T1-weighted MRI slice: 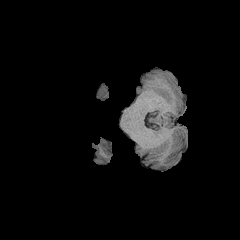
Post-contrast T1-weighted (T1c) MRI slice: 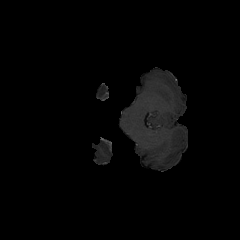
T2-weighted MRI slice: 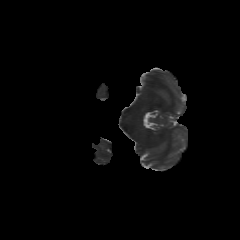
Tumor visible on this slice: no